Interaction volume radius: 10 \u00c5
Interaction volume height: 40 \u00c5
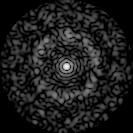
Disorder parameter: 0.7958